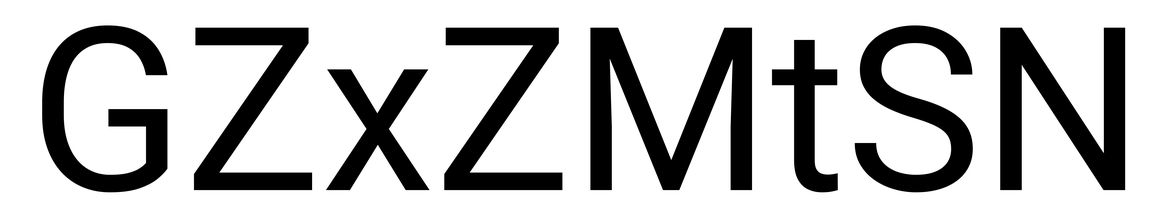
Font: Roboto_Regular